Field crop: tomato
Growth stage: 1
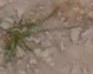
Species: cyperus